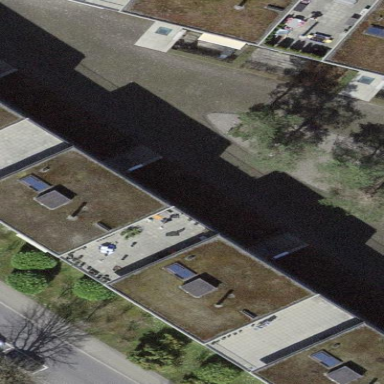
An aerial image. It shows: Residential building.